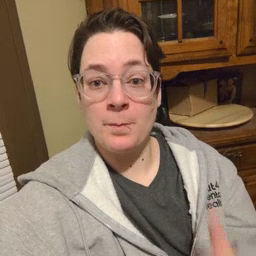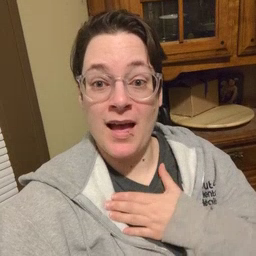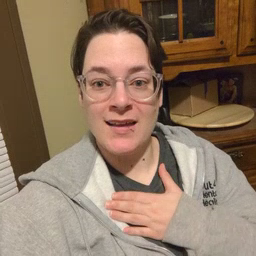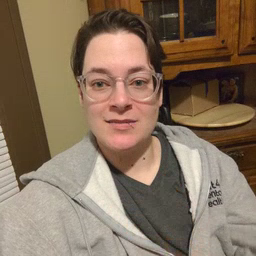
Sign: minemy